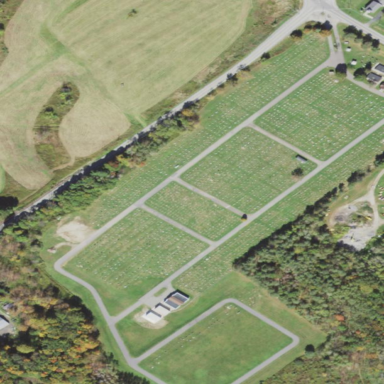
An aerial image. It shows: Cemetery.